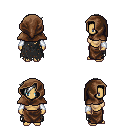
a pixel art fantasy rpg character, female body template, human, tanned skin, black tattered cape, robe skirt, white pixie cut hairstyle, cloth hood, white cloth bracers, four views (front, back, left, right), 2x2 character sprite sheet, small pixel art, hard edges, no anti-aliasing